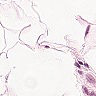
Metastatic tissue present: no